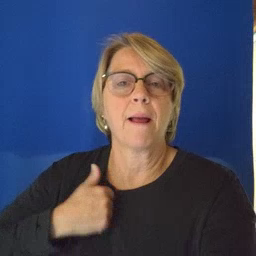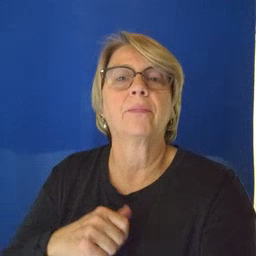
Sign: bath